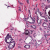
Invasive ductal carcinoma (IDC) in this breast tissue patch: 1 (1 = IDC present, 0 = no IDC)